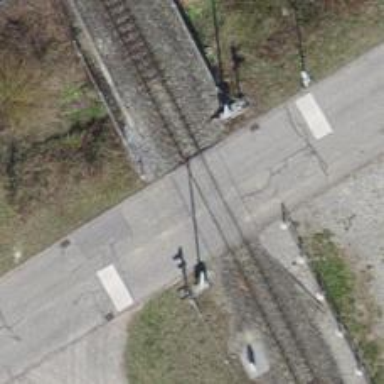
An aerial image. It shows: Level crossing along the railway.